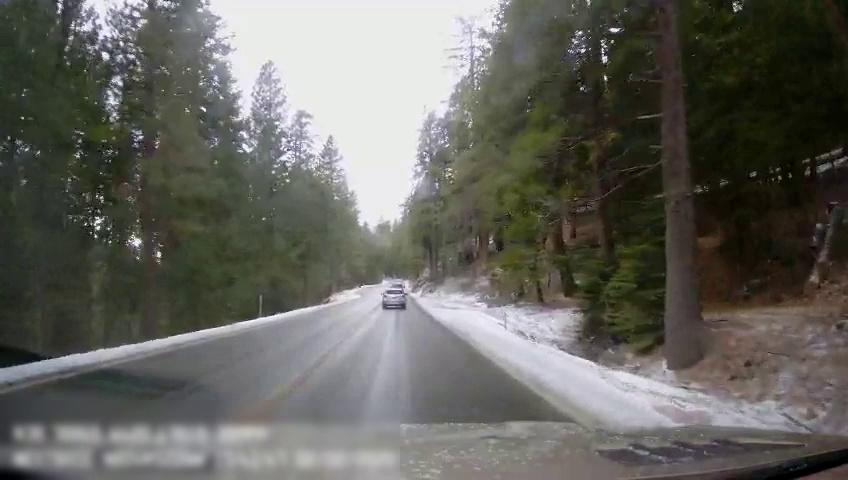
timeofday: Day
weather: Cloudy
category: Drivable Space
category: Vehicles | Truck
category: Vehicles | Car
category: Lanes | Current Lane
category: Lanes | Opposite Lane
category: Lanes | Opposite Lane